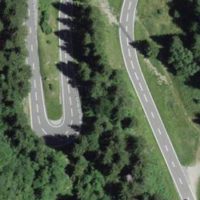
EUNIS habitat code: 43
Species observed at this site:
Phoenicurus phoenicurus